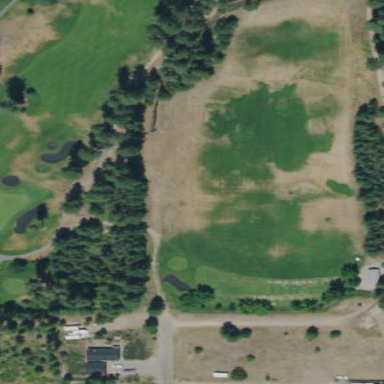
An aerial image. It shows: Driving range for golf practice.